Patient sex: F
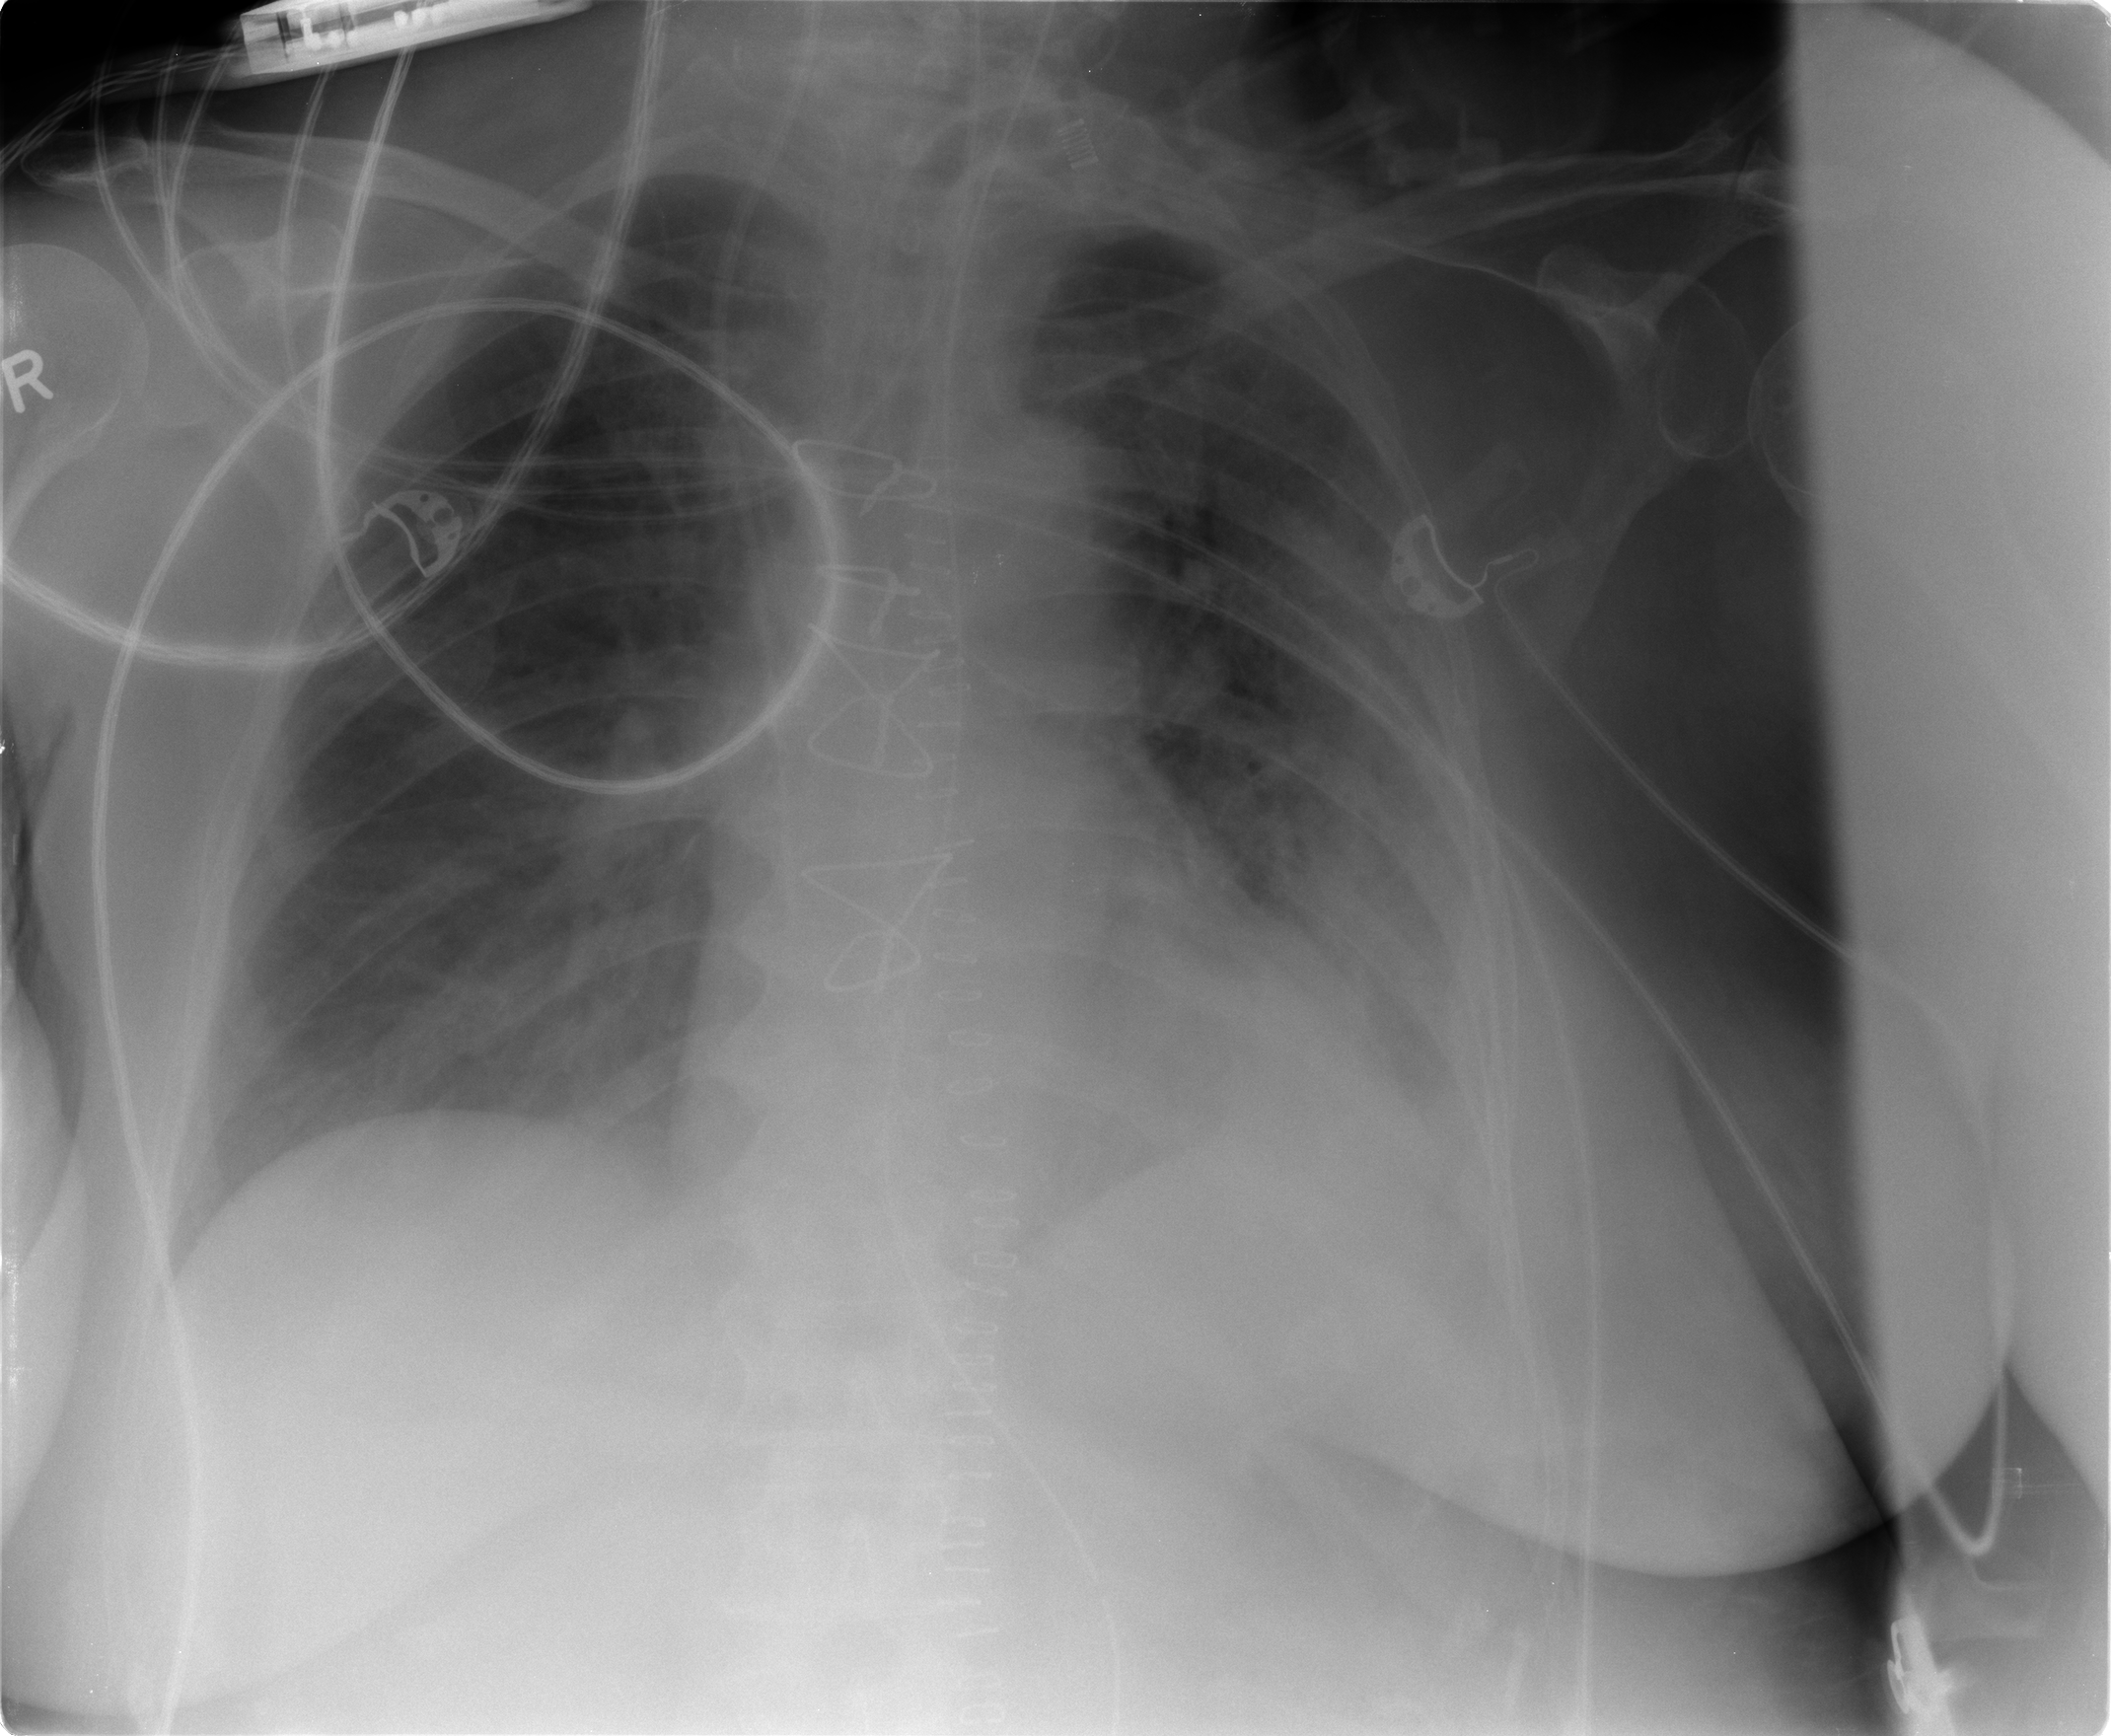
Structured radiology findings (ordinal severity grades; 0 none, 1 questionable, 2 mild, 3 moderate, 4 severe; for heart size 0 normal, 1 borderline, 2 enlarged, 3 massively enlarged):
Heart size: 0
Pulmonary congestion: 2
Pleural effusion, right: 0
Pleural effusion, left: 0
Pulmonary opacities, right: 0
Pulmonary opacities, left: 3
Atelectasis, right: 2
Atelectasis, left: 2